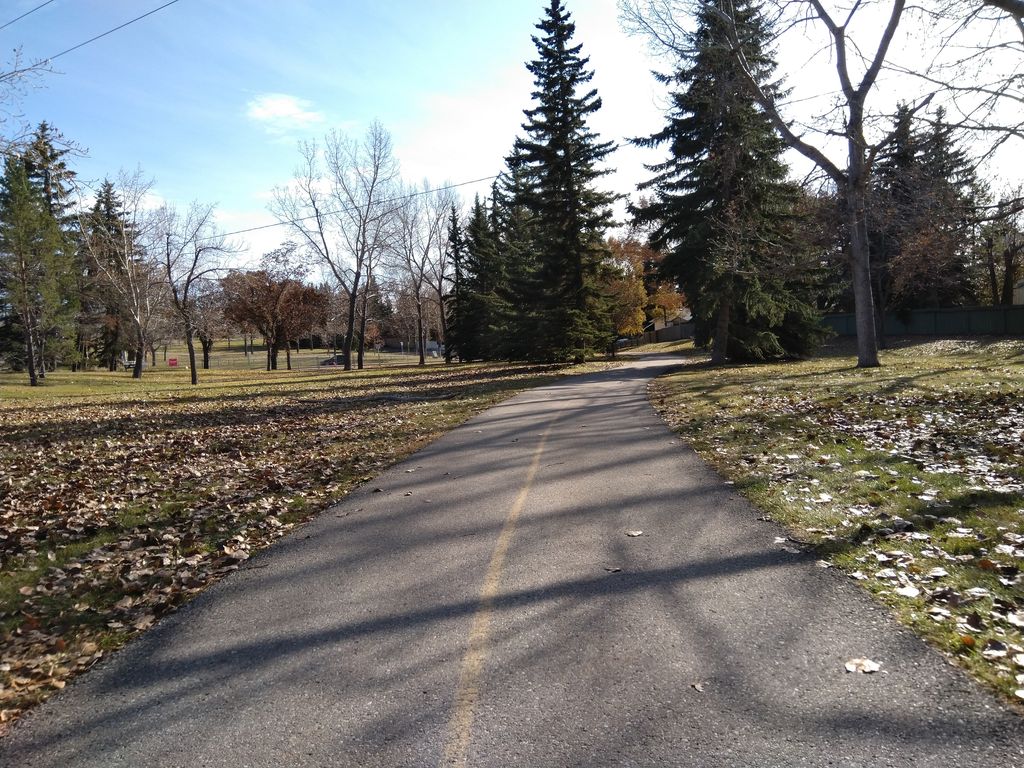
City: calgary